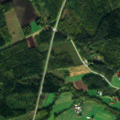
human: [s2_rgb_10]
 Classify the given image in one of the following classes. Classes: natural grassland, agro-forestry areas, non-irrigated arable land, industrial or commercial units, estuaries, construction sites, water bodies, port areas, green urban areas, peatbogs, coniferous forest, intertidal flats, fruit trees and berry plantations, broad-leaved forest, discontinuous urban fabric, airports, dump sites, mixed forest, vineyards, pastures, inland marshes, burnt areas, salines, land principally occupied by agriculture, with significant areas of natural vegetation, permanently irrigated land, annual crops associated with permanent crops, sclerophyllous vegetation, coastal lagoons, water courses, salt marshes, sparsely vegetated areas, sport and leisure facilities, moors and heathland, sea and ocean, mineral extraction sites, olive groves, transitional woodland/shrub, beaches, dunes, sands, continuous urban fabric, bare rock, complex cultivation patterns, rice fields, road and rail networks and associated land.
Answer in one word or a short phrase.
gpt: land principally occupied by agriculture, with significant areas of natural vegetation, coniferous forest, mixed forest